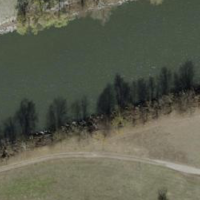
EUNIS habitat code: 24
Species observed at this site:
Alnus incana
Coenonympha pamphilus
Podarcis muralis
Vespa crabro
Metcalfa pruinosa
Lampides boeticus
Macroglossum stellatarum
Cacyreus marshalli
Acronicta rumicis
Corvus cornix
Fringilla coelebs
Celastrina argiolus